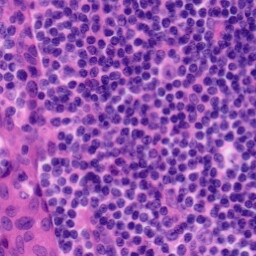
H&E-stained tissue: Tonsil